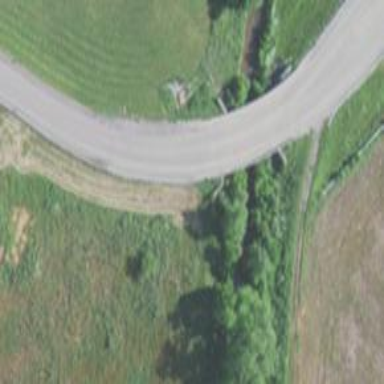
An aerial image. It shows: Tertiary road on bridge with asphalt surface.